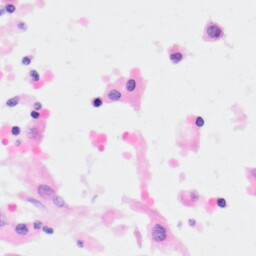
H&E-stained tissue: Kidney